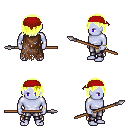
a pixel art fantasy rpg character, male body template, dark elf, purple skin, brown tattered cape, metal pants, gold bangs hairstyle, red bandana, bracelets, spear, four views (front, back, left, right), 2x2 character sprite sheet, small pixel art, hard edges, no anti-aliasing